Brain MRI, t2w sequence, axial 2D slice.
Patient: age 45, sex F, weight 90 kg, height 1.9 m
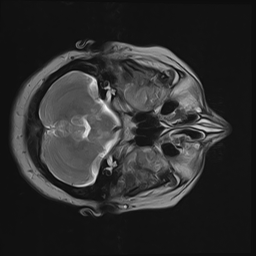